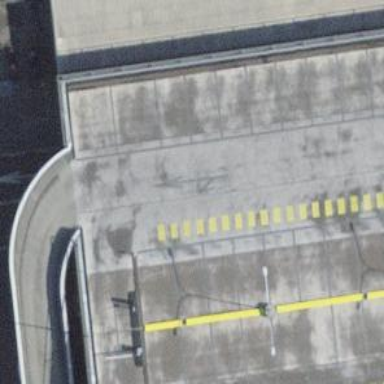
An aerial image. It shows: Lift gate barrier.